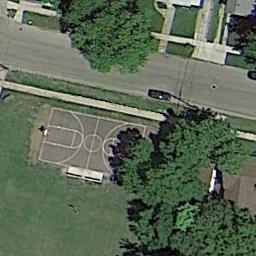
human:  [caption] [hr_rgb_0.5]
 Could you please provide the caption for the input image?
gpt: The basketball court on the lawn is next to the road,With some trees nearby .

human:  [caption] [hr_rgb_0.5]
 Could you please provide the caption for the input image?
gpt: A basketball court on the lawn with some trees and a road beside .

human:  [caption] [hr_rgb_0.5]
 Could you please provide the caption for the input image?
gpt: One side of the basketball court was shaded by the shade of a tree .

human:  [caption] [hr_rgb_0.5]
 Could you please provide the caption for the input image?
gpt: There is a basketball court in the middle of grass by the road .

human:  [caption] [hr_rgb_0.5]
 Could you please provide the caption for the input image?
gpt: The road is beside the basketball court .